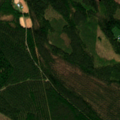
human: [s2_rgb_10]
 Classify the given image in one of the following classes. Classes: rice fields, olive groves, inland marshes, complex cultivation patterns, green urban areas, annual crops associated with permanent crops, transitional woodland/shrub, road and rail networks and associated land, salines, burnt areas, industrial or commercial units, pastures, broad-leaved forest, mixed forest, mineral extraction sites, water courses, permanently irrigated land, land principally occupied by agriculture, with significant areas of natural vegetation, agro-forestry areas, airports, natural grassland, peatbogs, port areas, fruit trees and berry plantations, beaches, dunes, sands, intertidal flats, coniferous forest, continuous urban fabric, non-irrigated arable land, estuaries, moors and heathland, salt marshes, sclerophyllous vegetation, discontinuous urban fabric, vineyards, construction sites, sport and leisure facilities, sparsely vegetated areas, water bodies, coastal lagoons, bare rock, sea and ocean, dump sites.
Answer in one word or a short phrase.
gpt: land principally occupied by agriculture, with significant areas of natural vegetation, coniferous forest, mixed forest